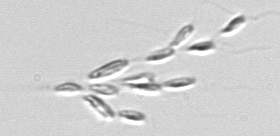
Label: Dinobryon